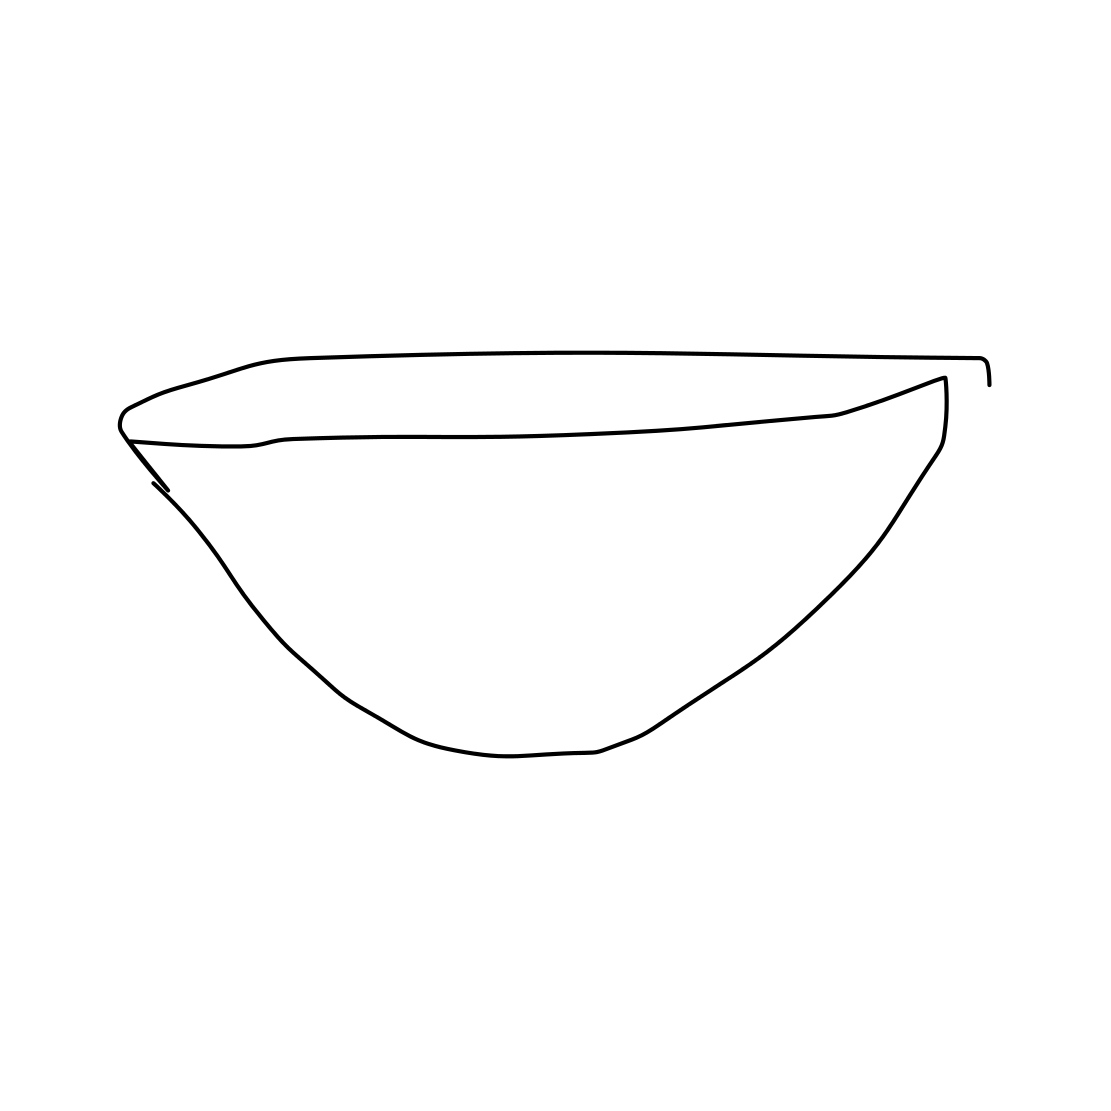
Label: bowl